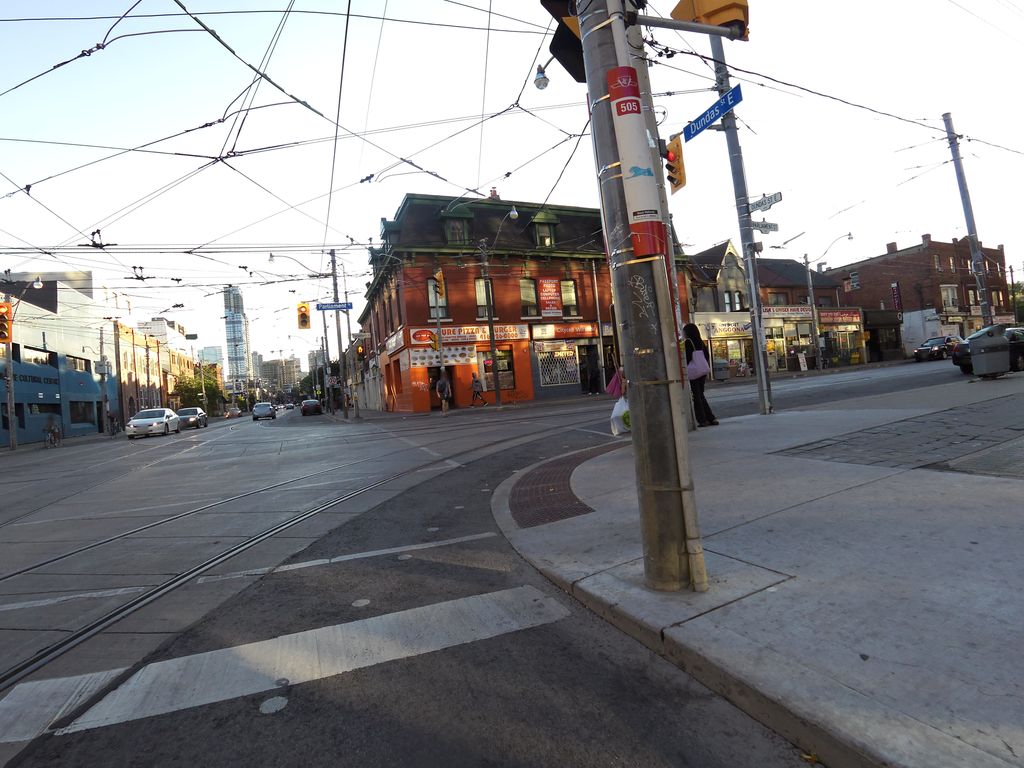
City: toronto